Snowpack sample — Buffalo Mountain, Silverthorne, Colorado, USA (1/25/25, 10:11 AM MST)
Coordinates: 39.6222, -106.1139
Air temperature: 22 °F
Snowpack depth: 110 cm
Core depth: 30 cm
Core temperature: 42.8 °F
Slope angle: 12°, slope face: 102°
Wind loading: high
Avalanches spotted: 0
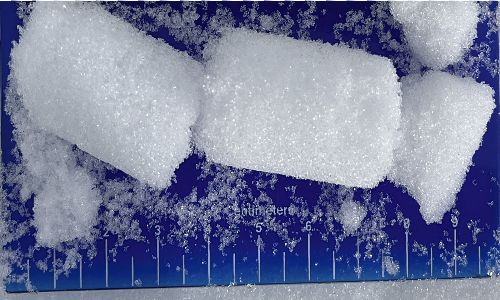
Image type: core
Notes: No avalanches nearby, collected on the outskirts of a fire break 15 meters from the treeline, on way to Buffalo and Red Mountain